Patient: sex F, age 54
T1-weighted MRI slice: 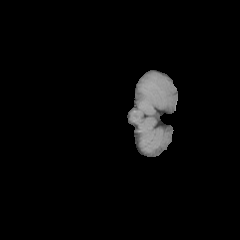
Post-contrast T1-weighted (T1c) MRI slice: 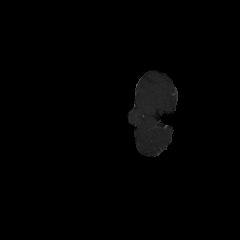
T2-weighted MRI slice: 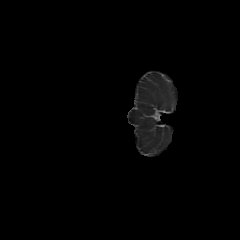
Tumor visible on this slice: no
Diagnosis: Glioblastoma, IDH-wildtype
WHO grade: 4